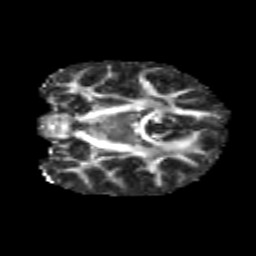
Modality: FA
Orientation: coronal
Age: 11
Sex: male
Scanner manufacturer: siemens
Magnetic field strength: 3 T
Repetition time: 3.8 s
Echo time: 0.07 s